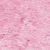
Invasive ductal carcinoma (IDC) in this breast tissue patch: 0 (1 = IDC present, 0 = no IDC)